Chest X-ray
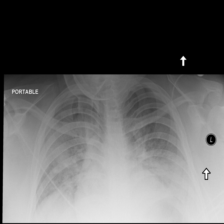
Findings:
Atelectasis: negative
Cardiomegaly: negative
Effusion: negative
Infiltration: positive
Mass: negative
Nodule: negative
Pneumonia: negative
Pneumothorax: negative
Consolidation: negative
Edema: negative
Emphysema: negative
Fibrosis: negative
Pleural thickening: negative
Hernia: negative